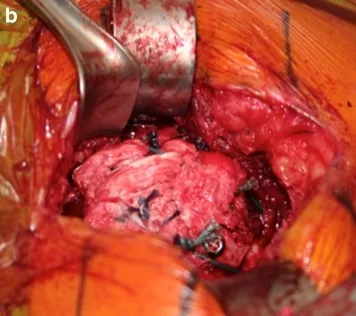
The allograft is prepared with an Achilles tendon split.
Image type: medical_photograph (other_medical_photograph)